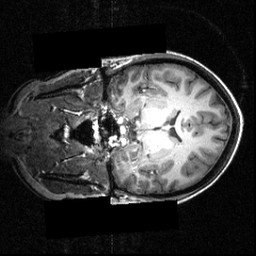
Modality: T1w
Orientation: coronal
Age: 24
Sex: female
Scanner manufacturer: siemens
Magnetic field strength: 3.951 T
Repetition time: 1.5 s
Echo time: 0.00335 s